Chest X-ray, AP view. Patient: 7 years old, sex F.
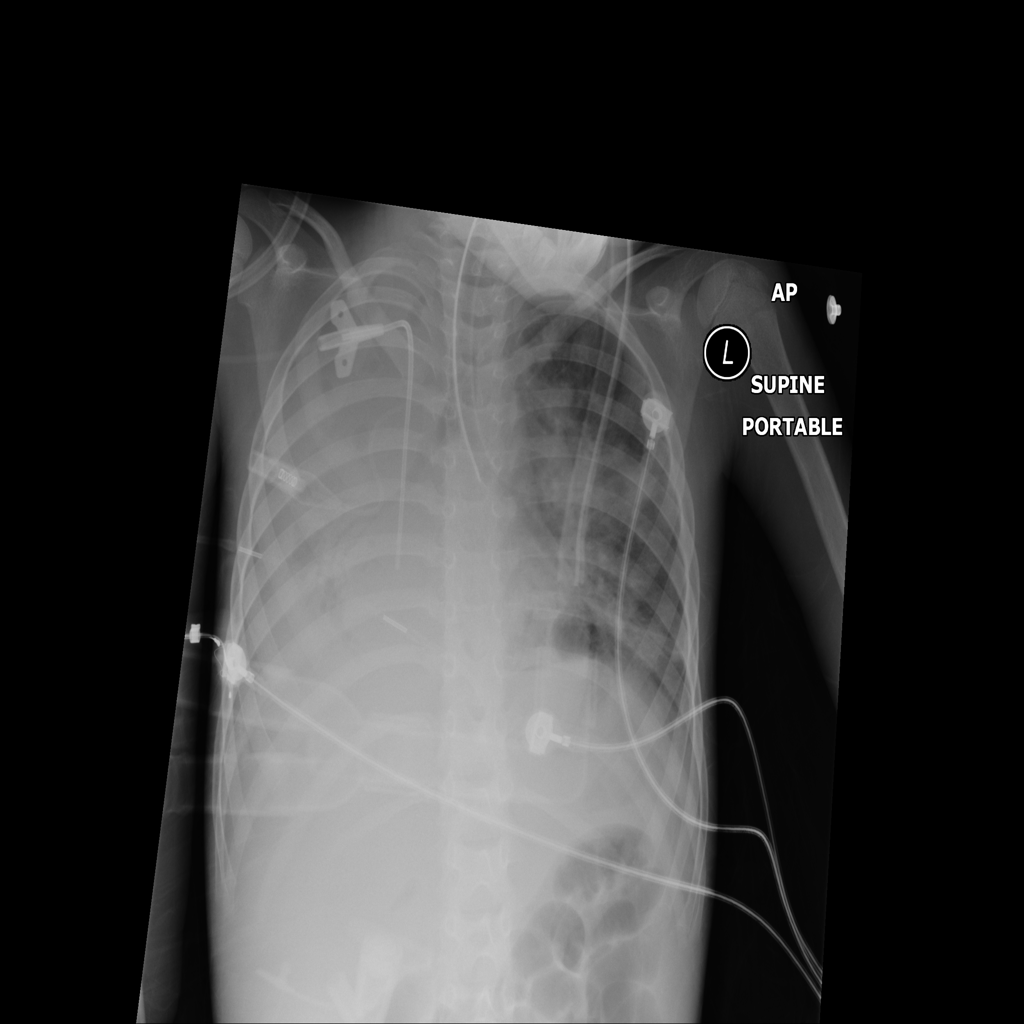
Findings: No Finding